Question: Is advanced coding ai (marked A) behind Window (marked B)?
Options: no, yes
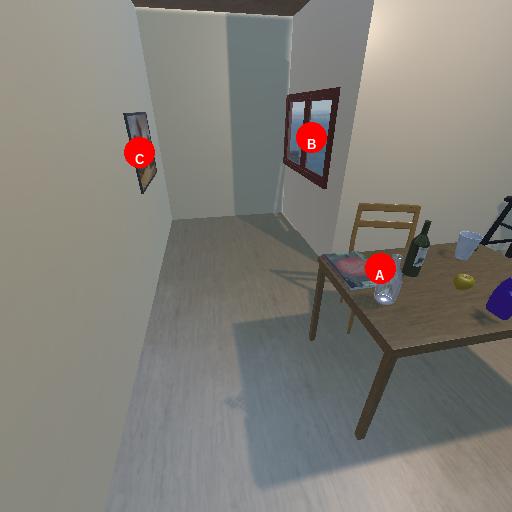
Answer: no